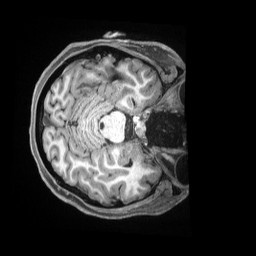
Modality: T1w
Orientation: axial
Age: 21
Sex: female
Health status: ill
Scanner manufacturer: siemens
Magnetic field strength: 3 T
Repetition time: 2.5 s
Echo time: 0.00181 s